Field crop: tomato
Growth stage: 1
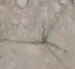
Species: cyperus